Question: I'm new to making a simple website that use cloud firestore as a database. When the user add new data, I let firestore generating the document ID automatically (as the image). Now I want to get that document ID but I have no idea about that. Here is my code:
'''
db.collection("todos").add({
content: input.value,
name: name.value,
time_update: time
})
.then(function(docRef) {
console.log("Document written with ID: ", docRef.id);
return documentId = docRef.id // i try to do this but it does not return the documentID outside this promise
})
.catch(function(error) {
console.error("Error adding document: ", error);
});
'''

when I use console.log(documentId) outside that promise, it returned "undefined". Please help, thank you!
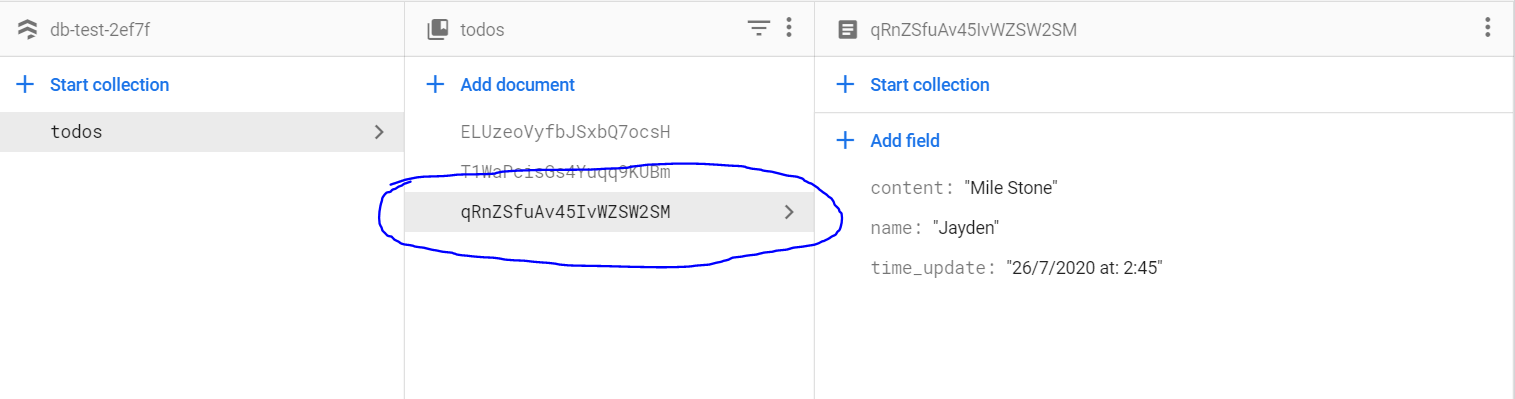
Answer: You don't need to wait for the callback. You can get a random ID immediately:
'''
const docRef = db.collection("todos").doc()
const id = docRef.id
'''
Then add the data using 'set()':
'''
docRef.set(...)
'''
The random IDs are generated on the client, not on the server.